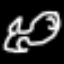
Label: frog